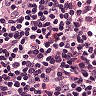
Metastatic tissue present: no